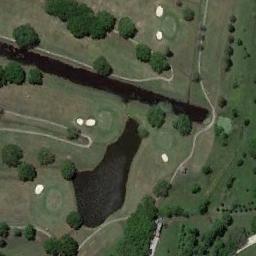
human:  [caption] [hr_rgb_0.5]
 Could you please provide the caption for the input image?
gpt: The golf course has two lakes, Some fairways, Roads, Barrier trees and sandpits .

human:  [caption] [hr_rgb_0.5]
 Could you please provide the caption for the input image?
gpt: The picture shows a road with a nearly 180-degree turn .

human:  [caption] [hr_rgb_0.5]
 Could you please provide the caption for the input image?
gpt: Many trees are near the golf course .

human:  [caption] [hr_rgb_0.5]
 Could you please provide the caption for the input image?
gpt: There are several bunkers and lakes and a few paths and many trees on a large green lawn on the golf course .

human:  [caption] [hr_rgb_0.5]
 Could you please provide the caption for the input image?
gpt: There are six bunkers and a lake and a river on the golf course .